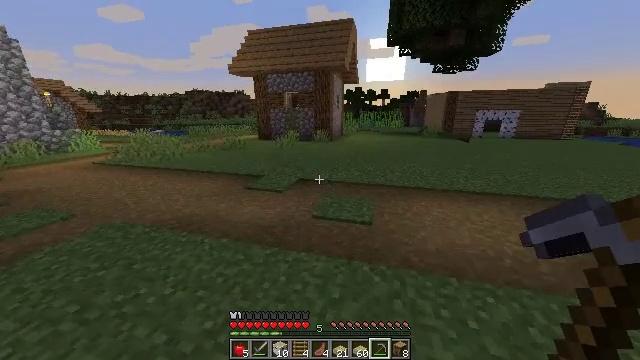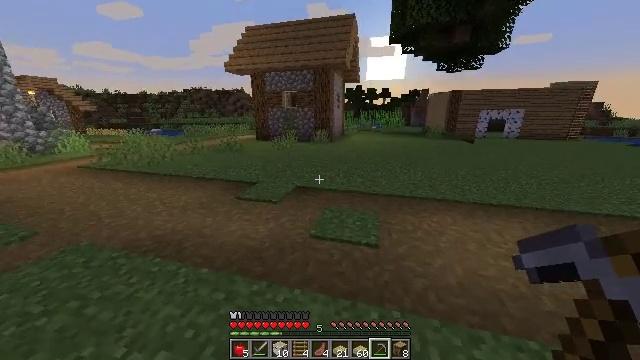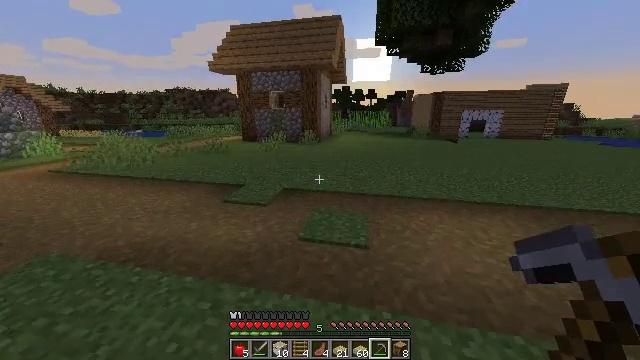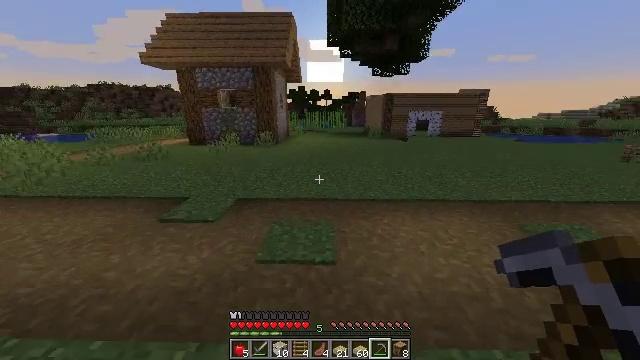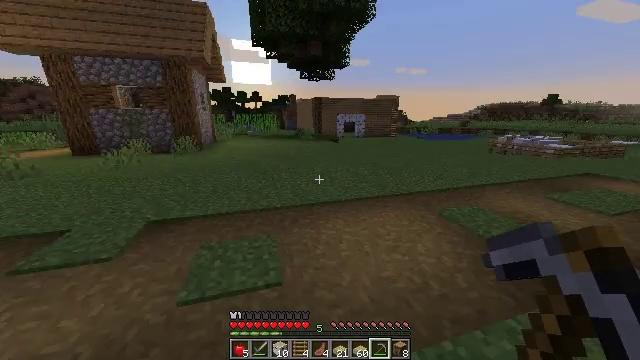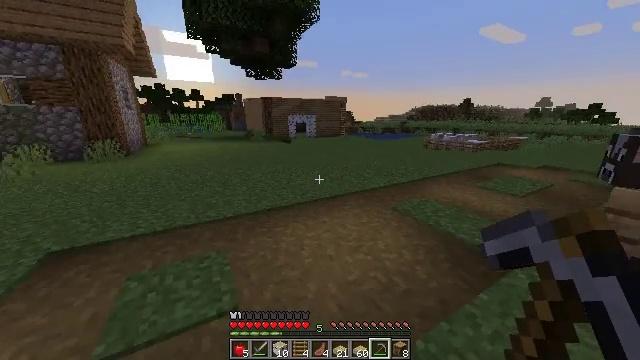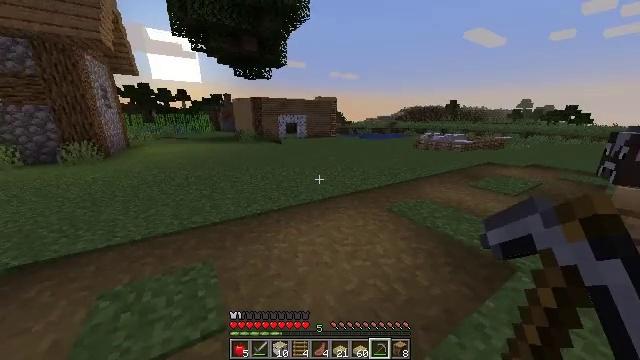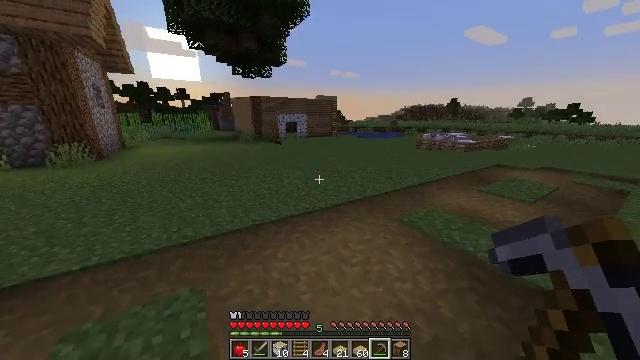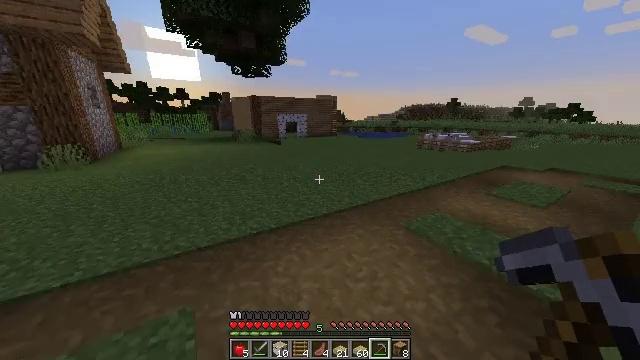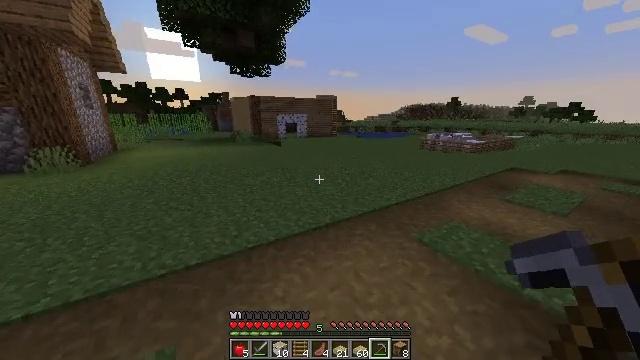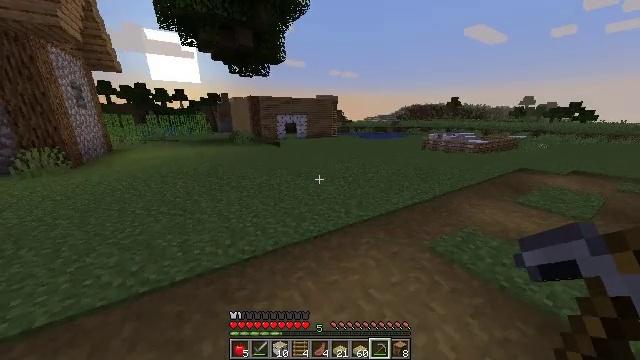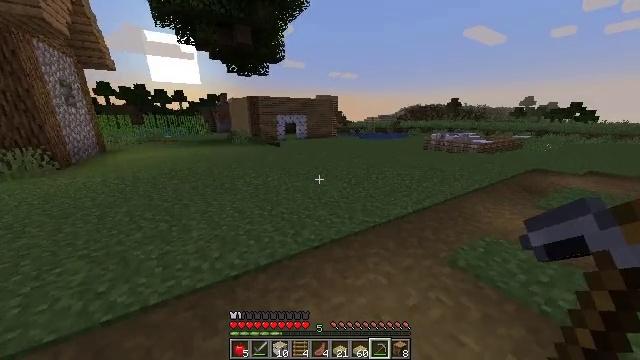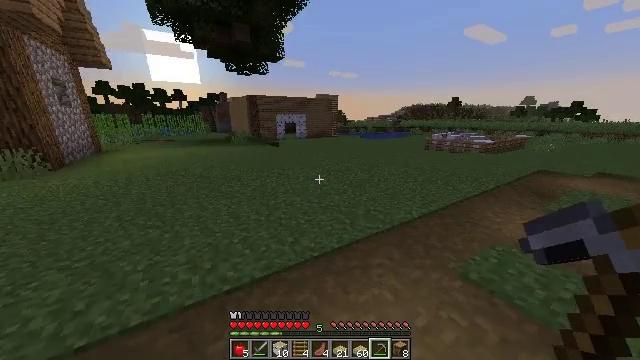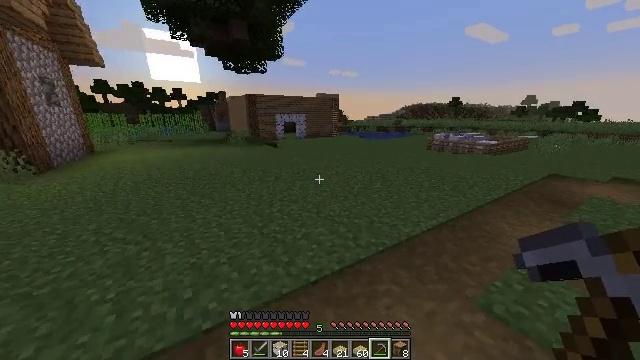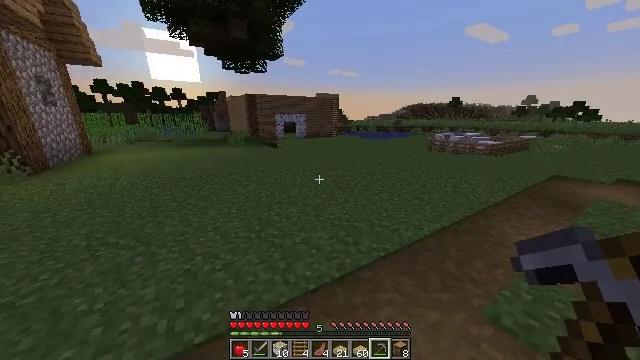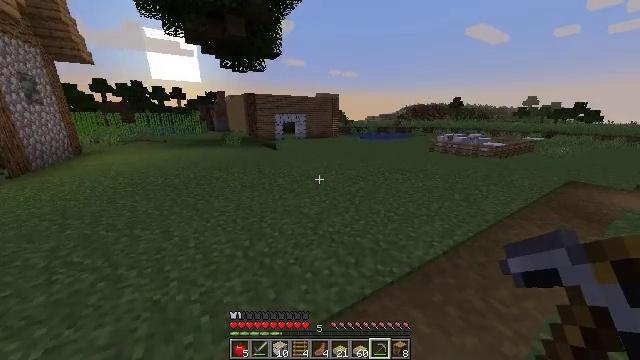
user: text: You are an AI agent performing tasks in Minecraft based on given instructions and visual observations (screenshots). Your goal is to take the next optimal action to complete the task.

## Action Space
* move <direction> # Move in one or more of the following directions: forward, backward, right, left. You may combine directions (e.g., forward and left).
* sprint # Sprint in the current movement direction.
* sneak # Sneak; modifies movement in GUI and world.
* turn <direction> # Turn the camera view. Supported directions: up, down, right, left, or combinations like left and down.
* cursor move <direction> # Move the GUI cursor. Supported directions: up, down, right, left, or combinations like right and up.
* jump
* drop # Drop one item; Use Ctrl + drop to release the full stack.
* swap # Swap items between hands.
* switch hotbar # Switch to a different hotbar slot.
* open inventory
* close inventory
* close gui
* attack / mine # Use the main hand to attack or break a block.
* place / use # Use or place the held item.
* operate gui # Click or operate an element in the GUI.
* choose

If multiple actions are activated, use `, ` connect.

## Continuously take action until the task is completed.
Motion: motion action
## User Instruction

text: Use birch planks to craft a birch door.
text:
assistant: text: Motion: move forward, sprint
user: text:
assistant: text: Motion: move forward, sprint, turn right
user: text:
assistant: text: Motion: move forward, sprint, turn right
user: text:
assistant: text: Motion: move forward, sprint, turn right
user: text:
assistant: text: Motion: move forward, sprint, turn right
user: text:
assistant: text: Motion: move forward, sprint, turn right
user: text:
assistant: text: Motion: move forward, sprint
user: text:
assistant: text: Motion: move forward, sprint
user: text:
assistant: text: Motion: move forward, sprint
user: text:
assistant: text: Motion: move forward, sprint
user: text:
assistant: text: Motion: move forward, sprint
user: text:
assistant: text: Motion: move forward, sprint
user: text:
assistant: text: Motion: move forward, sprint
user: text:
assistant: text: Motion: move forward, sprint
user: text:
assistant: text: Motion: move forward, sprint
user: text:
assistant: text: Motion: move forward, sprint
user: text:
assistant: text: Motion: move forward, sprint
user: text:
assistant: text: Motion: move forward, sprint
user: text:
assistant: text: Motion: move forward, sprint
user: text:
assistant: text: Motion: move forward, sprint
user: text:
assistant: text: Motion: move forward, sprint
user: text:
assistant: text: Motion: move forward, sprint
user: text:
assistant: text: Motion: move forward, sprint
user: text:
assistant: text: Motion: move forward, sprint
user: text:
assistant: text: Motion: move forward, sprint
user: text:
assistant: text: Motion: move forward, sprint
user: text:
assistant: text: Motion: move forward, sprint
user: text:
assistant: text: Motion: move forward, sprint
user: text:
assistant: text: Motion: move forward, sprint
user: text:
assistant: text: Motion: move forward, sprint